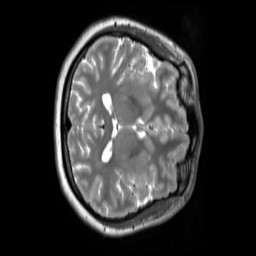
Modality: T2w
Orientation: axial
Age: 28
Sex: female
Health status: ill
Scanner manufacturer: siemens
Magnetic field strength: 3 T
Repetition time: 2.8 s
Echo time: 0.326 s